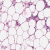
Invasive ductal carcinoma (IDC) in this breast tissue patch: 0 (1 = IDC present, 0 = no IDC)